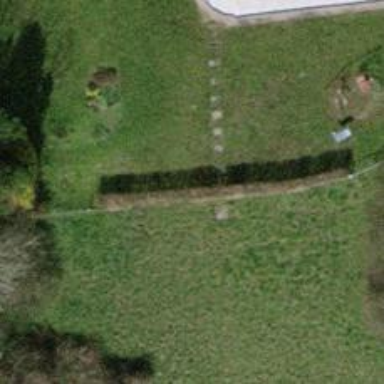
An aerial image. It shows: Hedge acting as barrier.